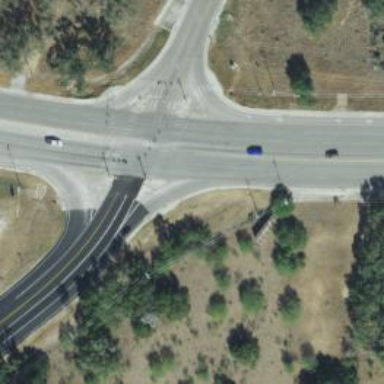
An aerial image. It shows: Secondary link road.